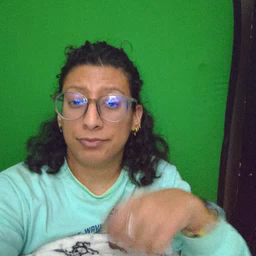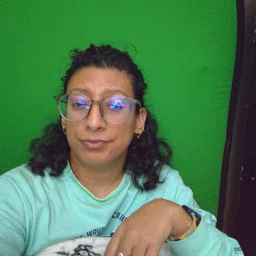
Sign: carrot